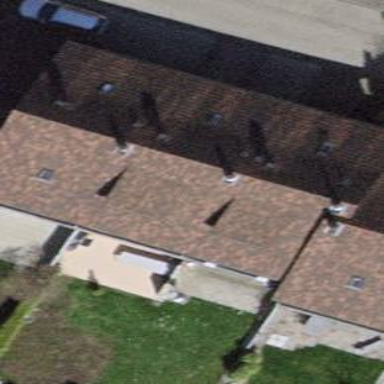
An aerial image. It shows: Terrace building with gabled roof.